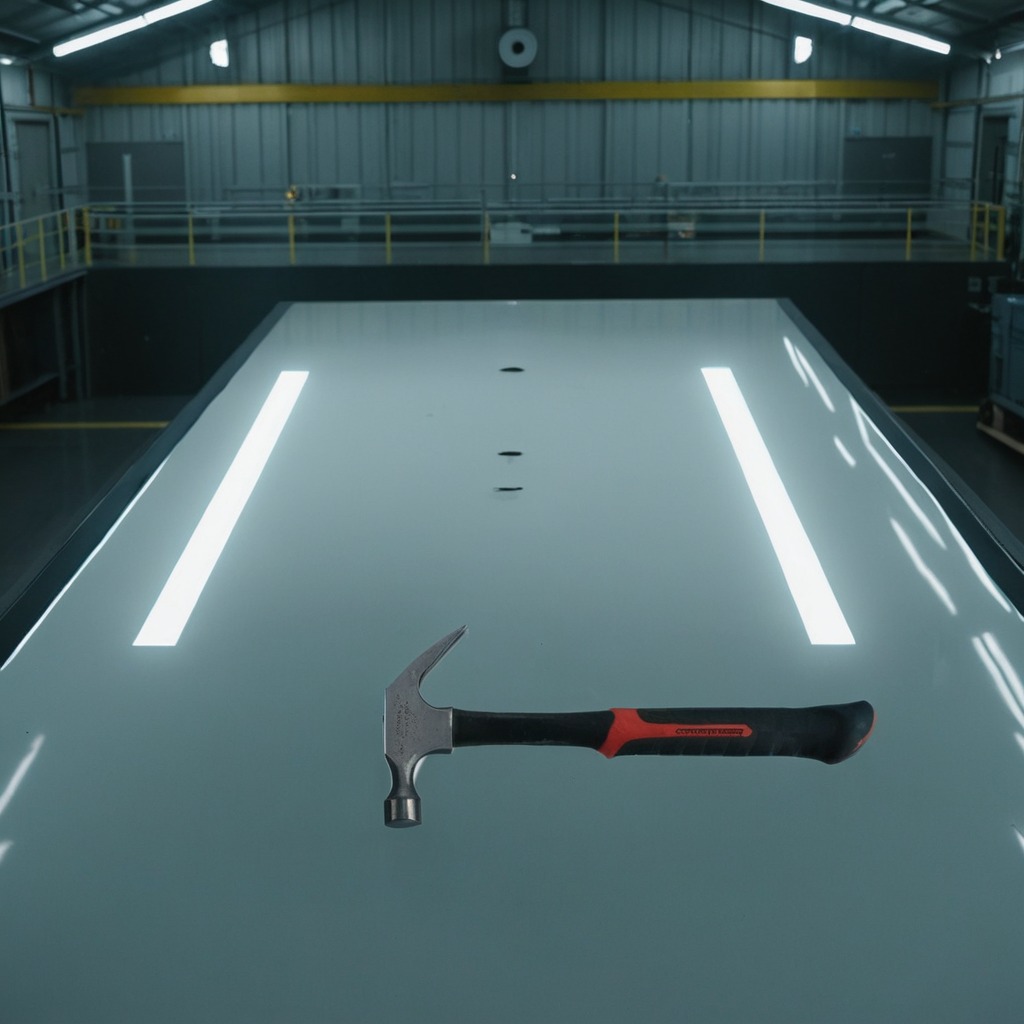
A hammer is lying on the high-gloss table.